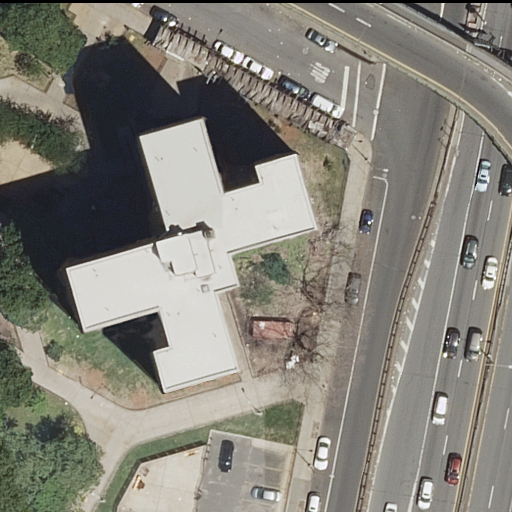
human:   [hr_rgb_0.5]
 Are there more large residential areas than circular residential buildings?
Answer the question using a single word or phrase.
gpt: yes

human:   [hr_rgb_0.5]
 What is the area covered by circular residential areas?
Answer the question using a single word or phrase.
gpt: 0m2

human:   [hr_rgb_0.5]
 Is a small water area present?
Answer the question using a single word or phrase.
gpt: no

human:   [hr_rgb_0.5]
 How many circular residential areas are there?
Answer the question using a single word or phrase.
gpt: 0

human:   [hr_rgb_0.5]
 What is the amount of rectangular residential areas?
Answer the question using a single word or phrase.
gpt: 2

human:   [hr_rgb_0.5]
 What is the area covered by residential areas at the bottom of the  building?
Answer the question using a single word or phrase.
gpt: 0m2

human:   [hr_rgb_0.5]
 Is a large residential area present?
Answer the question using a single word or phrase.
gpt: yes

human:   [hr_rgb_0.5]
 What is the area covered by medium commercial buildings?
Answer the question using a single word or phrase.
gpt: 0m2

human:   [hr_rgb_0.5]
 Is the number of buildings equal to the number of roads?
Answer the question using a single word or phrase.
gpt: no

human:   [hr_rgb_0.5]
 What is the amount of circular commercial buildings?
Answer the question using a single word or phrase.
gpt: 0

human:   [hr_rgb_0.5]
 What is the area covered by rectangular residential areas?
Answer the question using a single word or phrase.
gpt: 10698m2

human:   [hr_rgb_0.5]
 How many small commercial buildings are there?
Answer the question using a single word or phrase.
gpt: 0

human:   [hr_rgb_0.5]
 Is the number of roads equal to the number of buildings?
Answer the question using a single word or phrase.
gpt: no

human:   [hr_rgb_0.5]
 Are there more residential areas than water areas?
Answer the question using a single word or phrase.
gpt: yes

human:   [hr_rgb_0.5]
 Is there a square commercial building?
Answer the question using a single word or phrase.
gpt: no

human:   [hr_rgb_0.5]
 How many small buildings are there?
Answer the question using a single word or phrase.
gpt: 0

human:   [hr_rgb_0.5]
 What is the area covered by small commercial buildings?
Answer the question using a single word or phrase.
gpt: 0m2

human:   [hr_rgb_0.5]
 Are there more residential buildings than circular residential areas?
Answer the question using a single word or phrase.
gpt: yes

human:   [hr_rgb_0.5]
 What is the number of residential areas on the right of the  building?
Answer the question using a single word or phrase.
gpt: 1

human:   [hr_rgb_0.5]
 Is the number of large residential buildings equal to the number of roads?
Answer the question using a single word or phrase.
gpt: no

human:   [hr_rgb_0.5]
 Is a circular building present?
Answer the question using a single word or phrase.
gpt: no

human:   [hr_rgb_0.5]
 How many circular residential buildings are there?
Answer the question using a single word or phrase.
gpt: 0

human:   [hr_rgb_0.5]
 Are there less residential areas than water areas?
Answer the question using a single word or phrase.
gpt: no

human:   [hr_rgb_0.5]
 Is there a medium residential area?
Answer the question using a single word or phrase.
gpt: no

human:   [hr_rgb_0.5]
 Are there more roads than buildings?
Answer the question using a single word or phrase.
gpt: yes

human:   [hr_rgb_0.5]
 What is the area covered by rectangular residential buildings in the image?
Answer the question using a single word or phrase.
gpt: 0m2

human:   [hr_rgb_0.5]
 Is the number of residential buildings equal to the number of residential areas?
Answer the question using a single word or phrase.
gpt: no

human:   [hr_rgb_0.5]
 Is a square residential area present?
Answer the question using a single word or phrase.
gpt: no

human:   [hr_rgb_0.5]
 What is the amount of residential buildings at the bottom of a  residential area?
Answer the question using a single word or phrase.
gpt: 1

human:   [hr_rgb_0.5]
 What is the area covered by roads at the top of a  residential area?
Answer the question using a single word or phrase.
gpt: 0m2

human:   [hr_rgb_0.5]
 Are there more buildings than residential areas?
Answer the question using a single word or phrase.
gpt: no

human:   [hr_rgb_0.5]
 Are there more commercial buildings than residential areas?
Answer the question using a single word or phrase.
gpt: no

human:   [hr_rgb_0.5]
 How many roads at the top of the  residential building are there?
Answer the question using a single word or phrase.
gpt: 5

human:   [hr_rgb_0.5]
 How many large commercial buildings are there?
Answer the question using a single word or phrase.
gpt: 0

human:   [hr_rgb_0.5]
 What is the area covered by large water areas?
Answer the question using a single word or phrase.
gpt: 0m2

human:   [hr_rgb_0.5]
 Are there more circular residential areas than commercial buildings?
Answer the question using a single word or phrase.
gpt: no